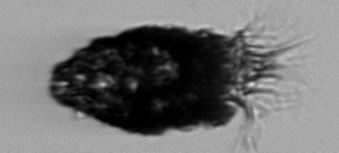
Label: Stenosemella_pacifica